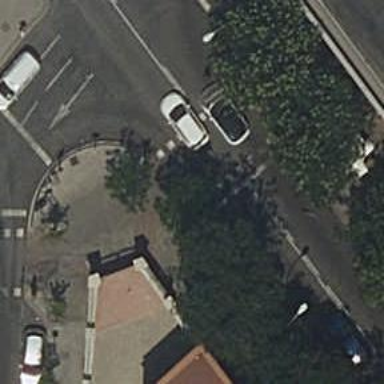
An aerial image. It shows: Road with traffic signals and zebra crossing with traffic signals.